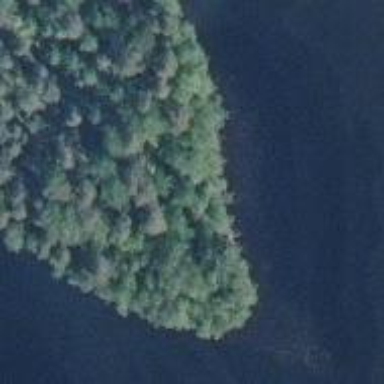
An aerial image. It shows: Islet.